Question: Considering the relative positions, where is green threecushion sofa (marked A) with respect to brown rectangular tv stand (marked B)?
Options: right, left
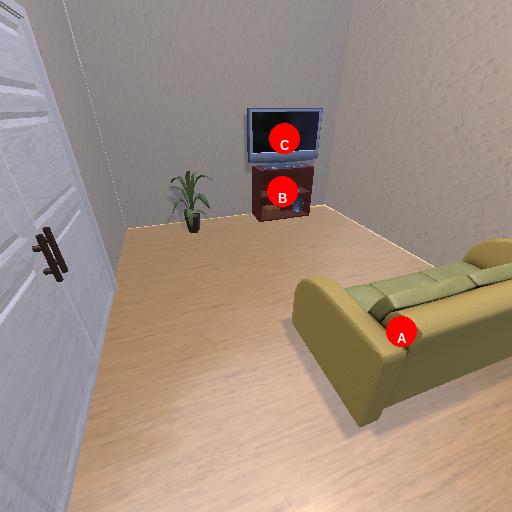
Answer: right